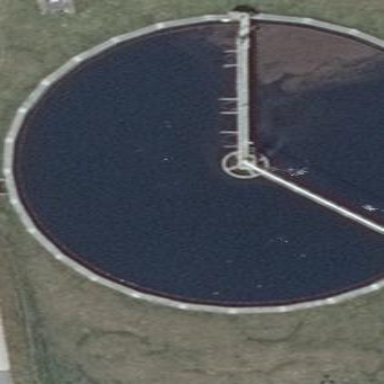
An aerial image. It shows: Image of wastewater.